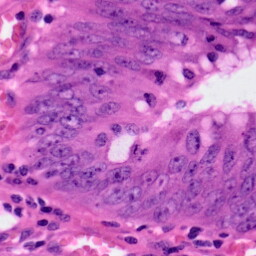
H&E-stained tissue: Colon